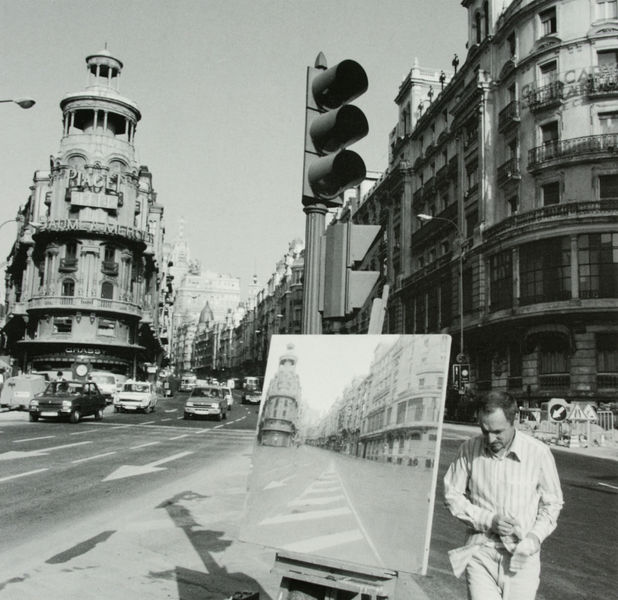
Titel: Antonio López, malend auf der Gran Vía
Künstler: Antonio López
Institution: unbekannt
Schlagwörter: gemälde, mann, schatten, weiß, stadt, fenster, grau, laterne, licht, schwarz, strasse, gebäude, haus, hemd, bild, häuser, fassade, kuppel, gestreift, maler, staffelei, abbild, foto, plakat, pfeil, autos, photo, ampel, madrid, antonio lopez, gran via, einbahnstraße, street scene, recursive